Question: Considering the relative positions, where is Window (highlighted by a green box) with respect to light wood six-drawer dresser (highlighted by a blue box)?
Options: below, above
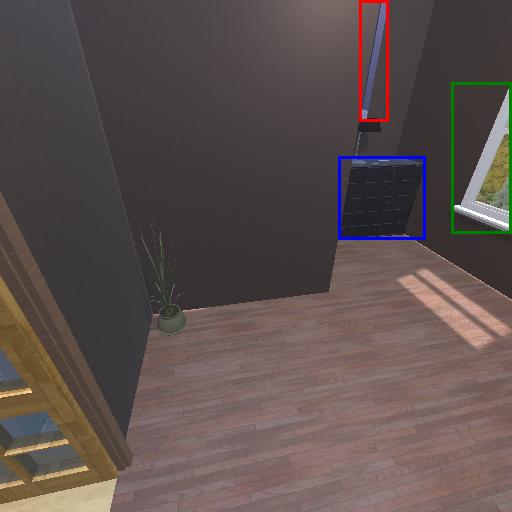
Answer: below